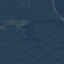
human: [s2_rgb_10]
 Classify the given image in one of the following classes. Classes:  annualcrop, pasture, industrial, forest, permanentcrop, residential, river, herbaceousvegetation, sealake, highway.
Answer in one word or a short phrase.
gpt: Forest